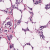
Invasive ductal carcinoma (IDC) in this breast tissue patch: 1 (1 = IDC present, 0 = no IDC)